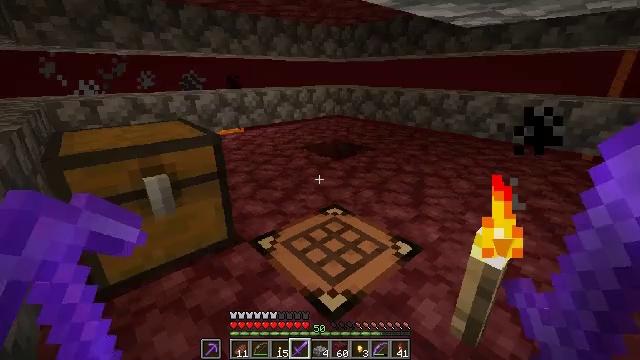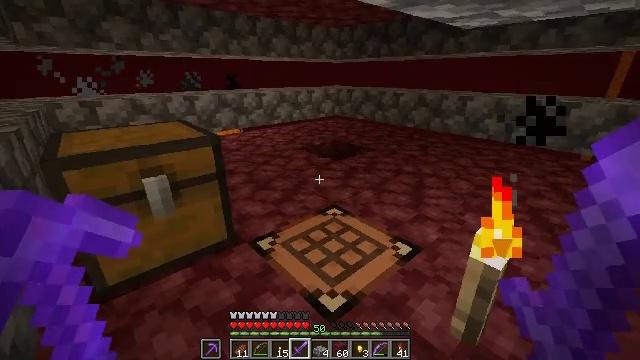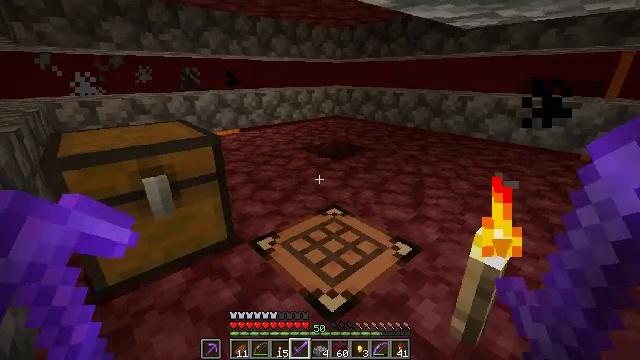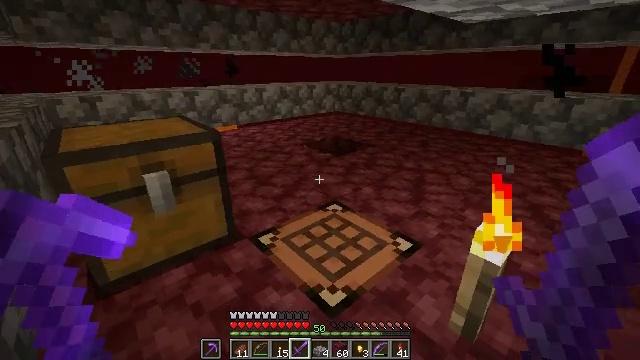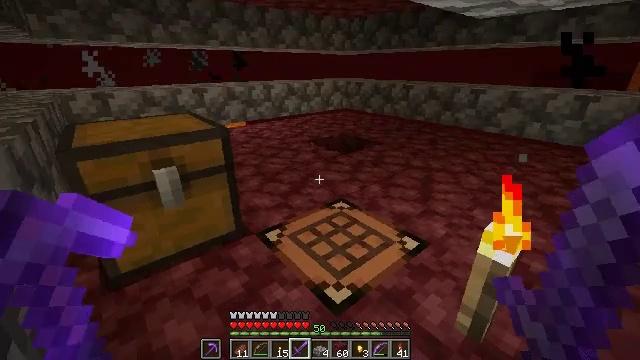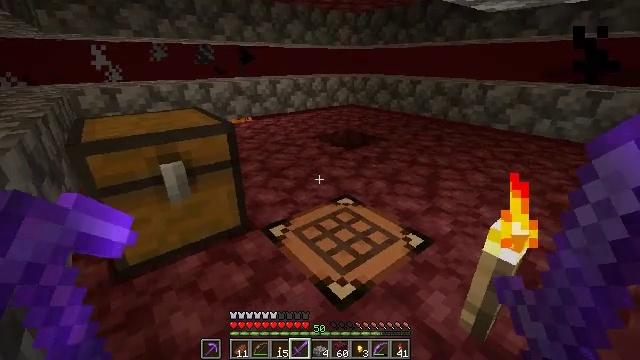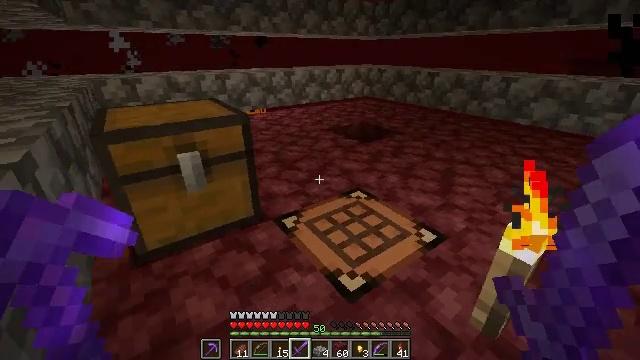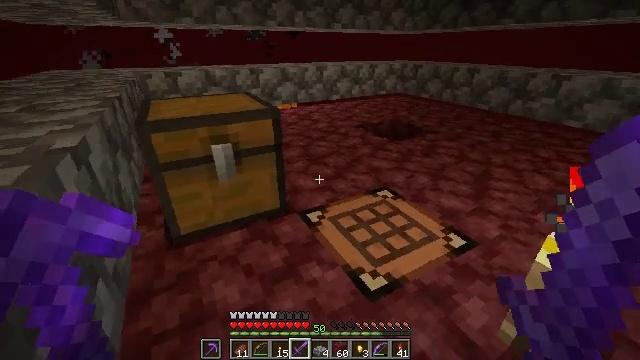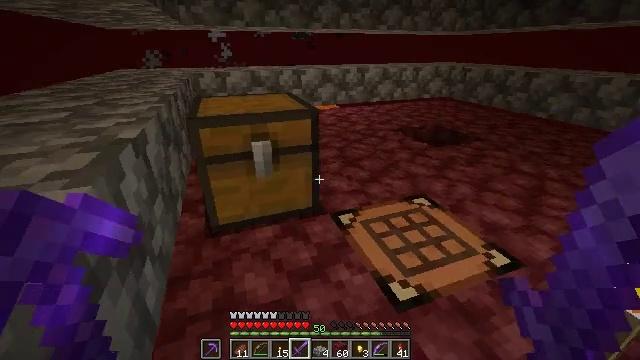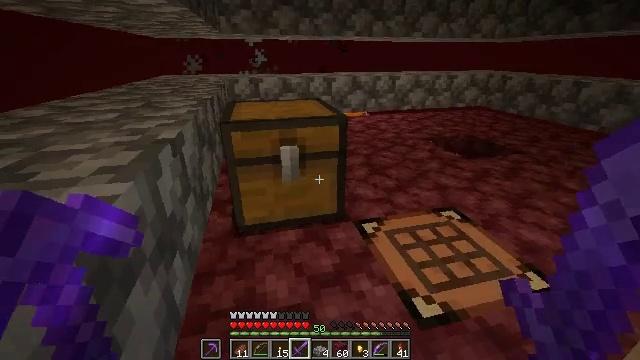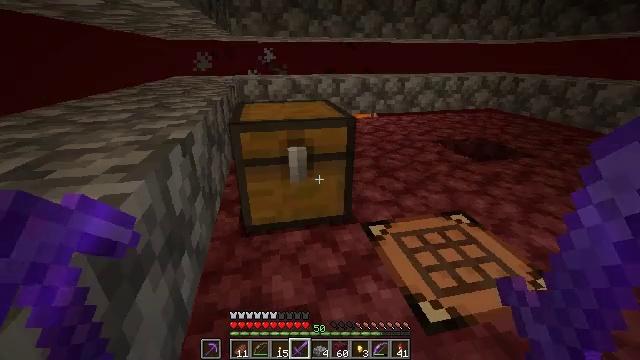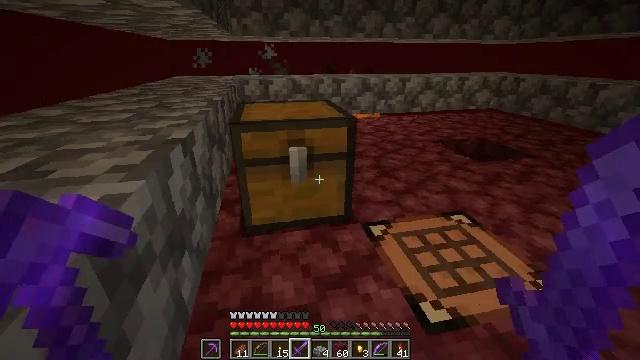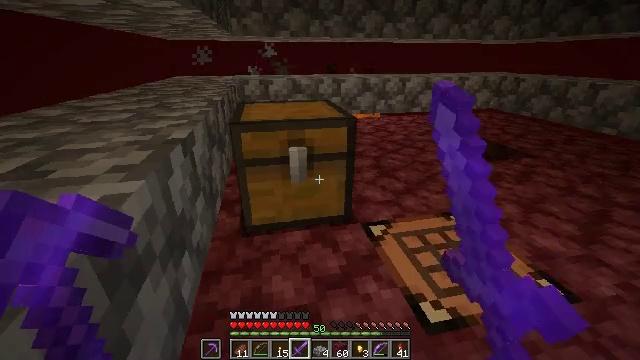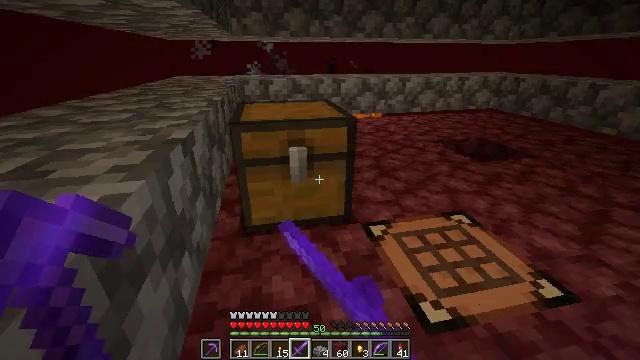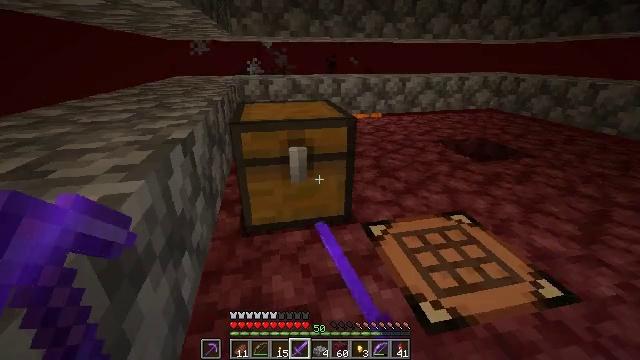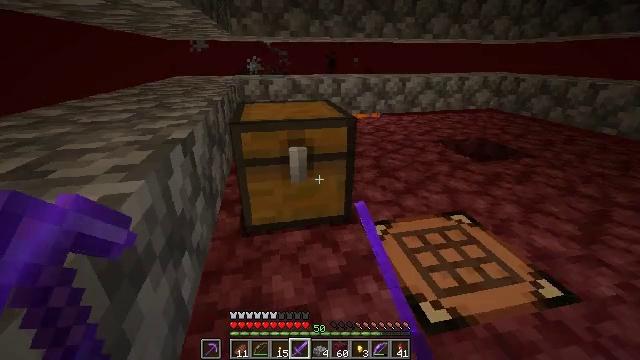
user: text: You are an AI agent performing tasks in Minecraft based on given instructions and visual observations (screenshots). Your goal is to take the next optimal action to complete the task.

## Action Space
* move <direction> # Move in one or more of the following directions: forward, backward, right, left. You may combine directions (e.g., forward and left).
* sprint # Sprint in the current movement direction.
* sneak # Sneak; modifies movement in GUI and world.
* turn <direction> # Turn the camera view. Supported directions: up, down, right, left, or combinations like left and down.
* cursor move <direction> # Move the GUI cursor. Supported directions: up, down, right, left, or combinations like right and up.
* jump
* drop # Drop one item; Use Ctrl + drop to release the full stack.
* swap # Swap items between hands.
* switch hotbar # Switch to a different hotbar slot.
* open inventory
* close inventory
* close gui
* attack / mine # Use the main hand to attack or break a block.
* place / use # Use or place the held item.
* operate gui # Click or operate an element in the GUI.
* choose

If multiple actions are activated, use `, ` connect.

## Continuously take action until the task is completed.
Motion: motion action
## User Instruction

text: Mine the cobblestone slab.
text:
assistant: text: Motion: no_op
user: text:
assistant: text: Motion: no_op
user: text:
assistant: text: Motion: no_op
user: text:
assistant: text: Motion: turn left
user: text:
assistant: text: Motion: turn left
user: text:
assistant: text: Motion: turn left and down
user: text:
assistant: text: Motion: turn left
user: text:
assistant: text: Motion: turn left
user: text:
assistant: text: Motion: turn left and up
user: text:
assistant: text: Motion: turn left
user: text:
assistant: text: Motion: use / place
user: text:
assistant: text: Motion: use / place
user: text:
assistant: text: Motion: use / place
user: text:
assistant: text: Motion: use / place
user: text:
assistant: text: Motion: no_op
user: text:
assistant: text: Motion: no_op
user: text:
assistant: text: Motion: no_op
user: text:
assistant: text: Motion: no_op
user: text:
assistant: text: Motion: no_op
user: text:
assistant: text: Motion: no_op
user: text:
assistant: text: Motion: no_op
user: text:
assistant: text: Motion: sneak
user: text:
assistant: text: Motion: sneak
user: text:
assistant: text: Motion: sneak
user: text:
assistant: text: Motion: sneak
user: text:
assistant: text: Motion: sneak, turn right
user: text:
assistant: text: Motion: sneak
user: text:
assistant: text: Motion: sneak, turn left
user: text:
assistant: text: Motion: sneak
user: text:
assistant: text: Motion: sneak, turn left and down